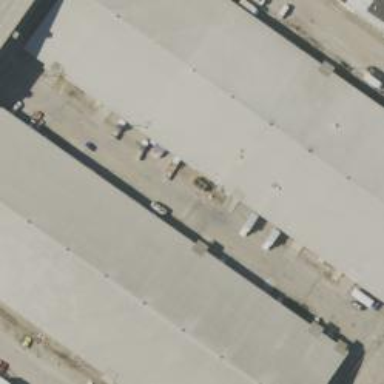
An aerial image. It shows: Industrial building.